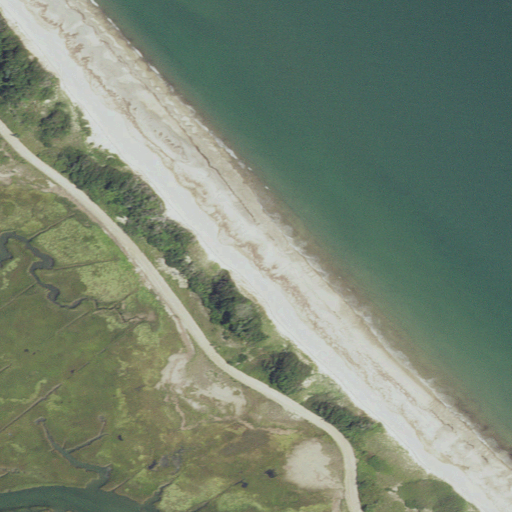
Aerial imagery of mountain in Massachusetts named Plum Hills containing open water, barren land, herbaceous wetlands, medium intensity development, low intensity development, and high intensity development